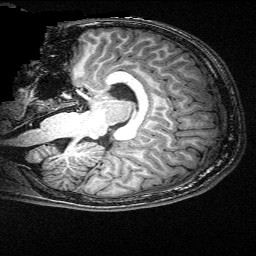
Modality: T1w
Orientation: sagittal
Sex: male
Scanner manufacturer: siemens
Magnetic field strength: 3 T
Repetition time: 2.3 s
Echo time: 0.00336 s